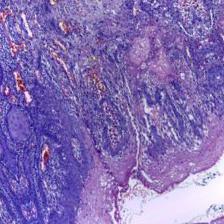
Diagnosis: OSCC